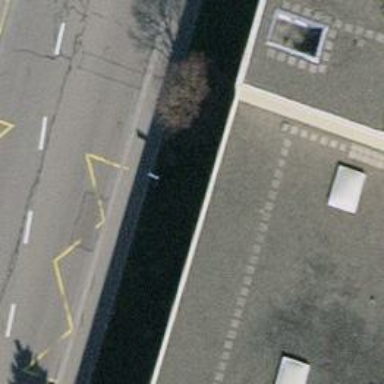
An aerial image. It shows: Bus stop with platform for public transport.